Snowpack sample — Snodgrass Mountain, Crested Butte, Colorado (2/4/25, 12:06 PM MST)
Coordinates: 38.923, -106.968
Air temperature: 35 °F
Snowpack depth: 80 cm
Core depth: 80 cm
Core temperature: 32 °F
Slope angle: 14°, slope face: 78°
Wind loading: low
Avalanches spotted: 0
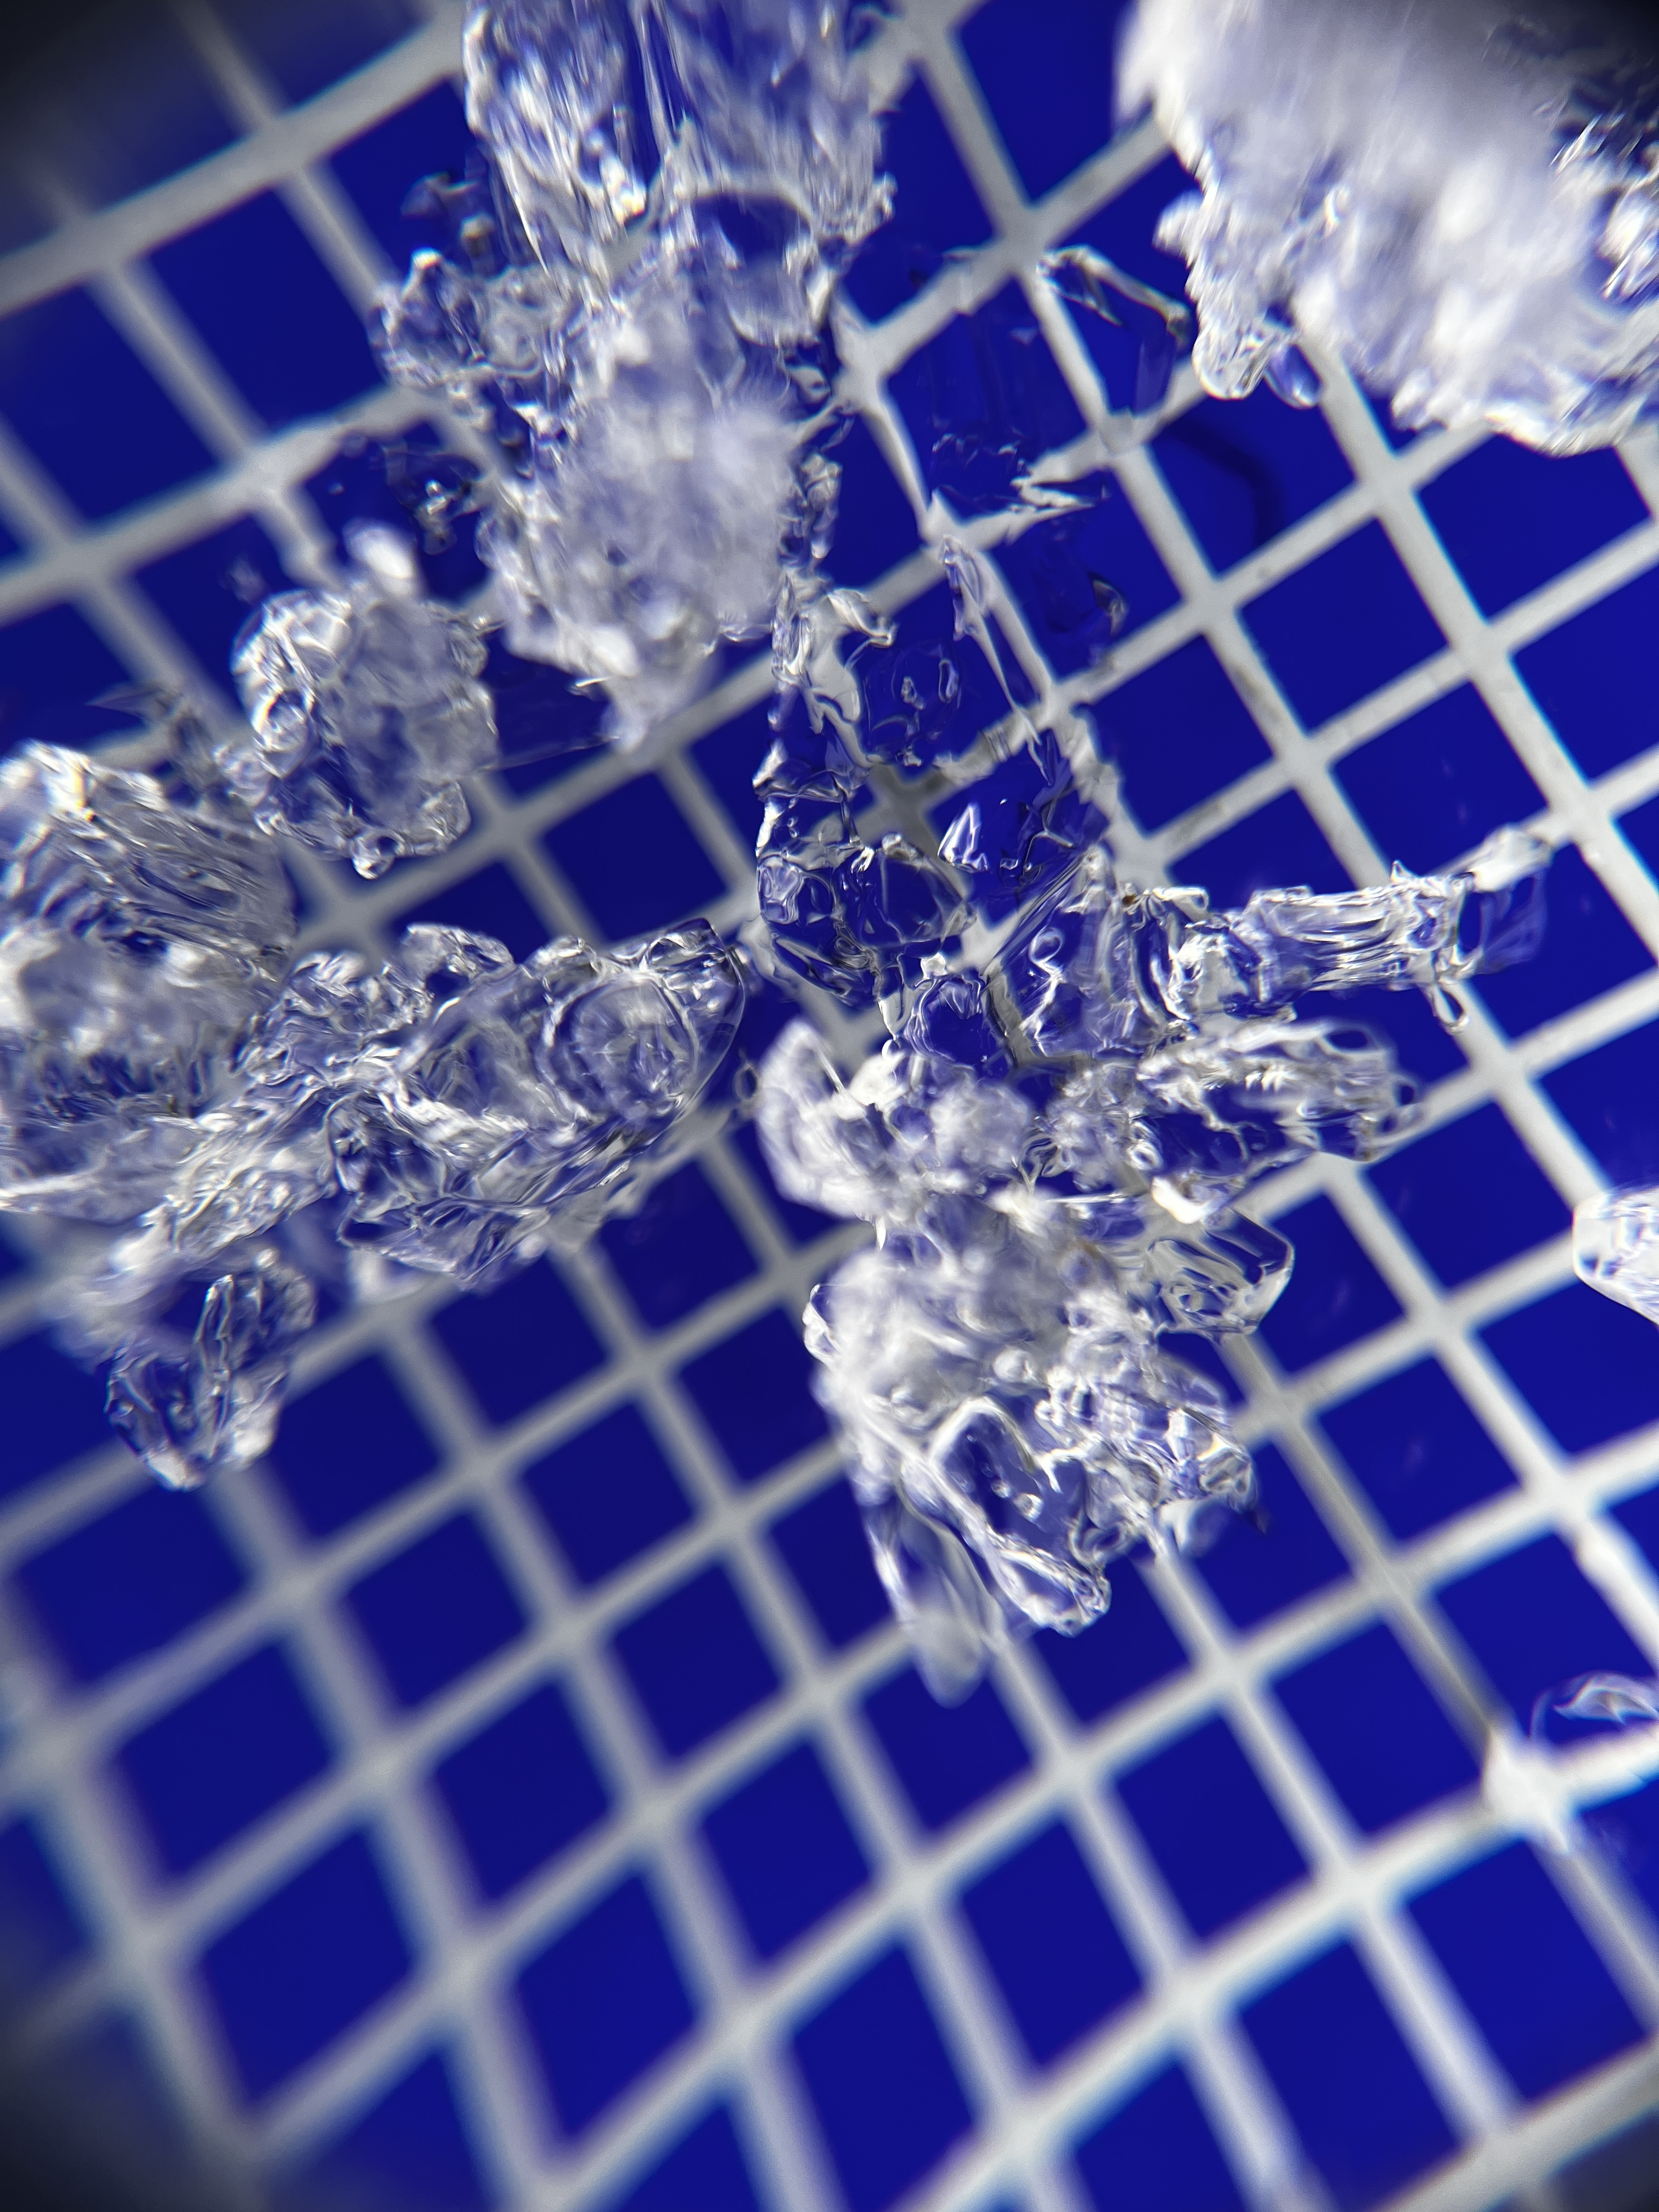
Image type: magnified_profile
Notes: No avalanches nearby, unusually warm weather for the last month reported by residents, Collected 25 yards from treeline